Field crop: tomato
Growth stage: 1
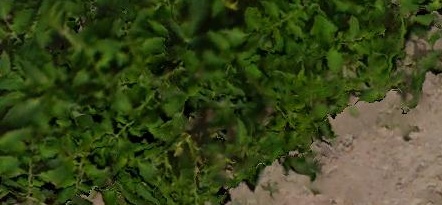
Species: tomato